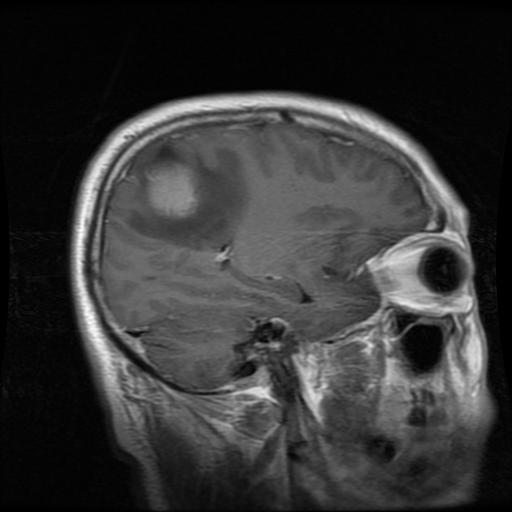
Label: meningioma